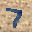
Label: 7